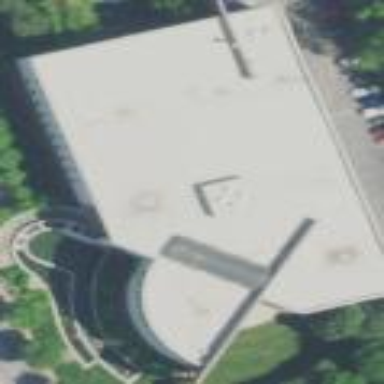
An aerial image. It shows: Building that serves as library.